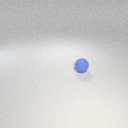
small blue rubber sphere